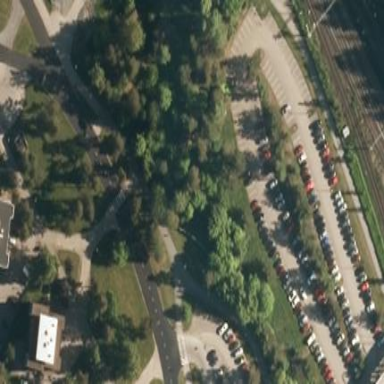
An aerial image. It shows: Parking lot with asphalt surface designated for park and ride for train commuters.